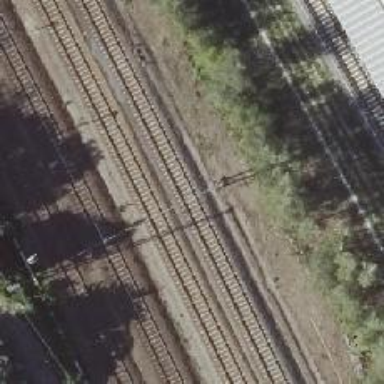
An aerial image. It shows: Milestone along the railway track with catenary mast.